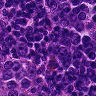
Metastatic tissue present: no